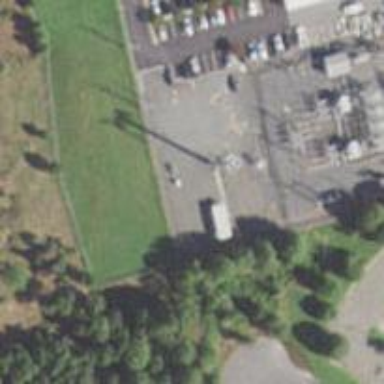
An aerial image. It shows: Communication mast tower.